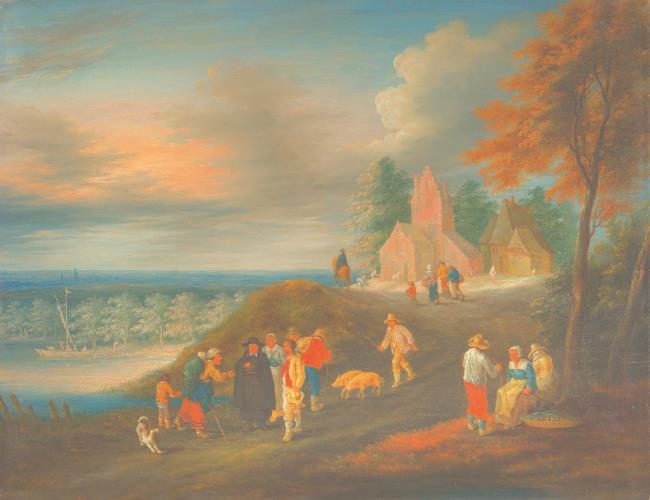
Title: Hilly landscape with churchgoers in the evening sun
Artist: Theobald Michau
Earliest date: 1686
Latest date: 1765
Genre: painting
Iconography: cattle
Keywords: landscape (genre), hilly landscape, church, river, river landscape, sailboat, boat, dog, walking stick, pig, whip, basket, horseman, horse, town (in the background)